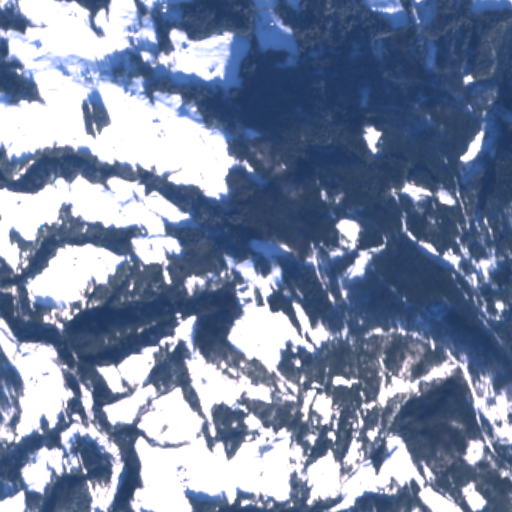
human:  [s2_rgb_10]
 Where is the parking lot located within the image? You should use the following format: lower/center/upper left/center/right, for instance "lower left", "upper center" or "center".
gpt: The parking lot is located in the lower left of the image.
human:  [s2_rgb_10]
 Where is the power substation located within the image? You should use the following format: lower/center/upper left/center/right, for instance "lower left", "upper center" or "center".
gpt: The power substation is located in the lower left of the image.
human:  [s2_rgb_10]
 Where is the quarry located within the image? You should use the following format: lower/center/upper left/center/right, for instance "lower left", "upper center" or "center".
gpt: The quarry is located in the lower left of the image.
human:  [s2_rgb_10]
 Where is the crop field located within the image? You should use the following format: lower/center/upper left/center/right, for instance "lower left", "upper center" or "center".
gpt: There is no crop field in the image.